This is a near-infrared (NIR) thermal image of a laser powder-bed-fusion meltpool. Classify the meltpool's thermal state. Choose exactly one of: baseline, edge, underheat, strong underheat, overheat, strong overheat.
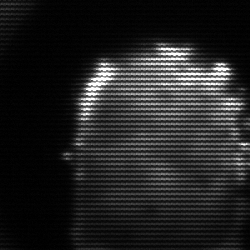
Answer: baseline